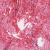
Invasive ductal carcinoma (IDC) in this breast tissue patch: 0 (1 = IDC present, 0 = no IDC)